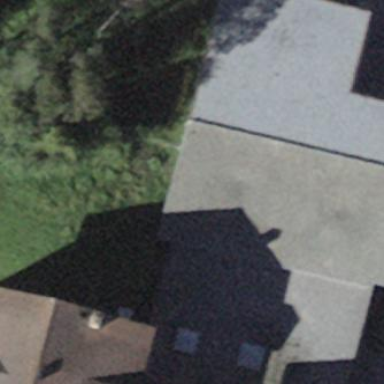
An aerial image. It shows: Group of garages in building.